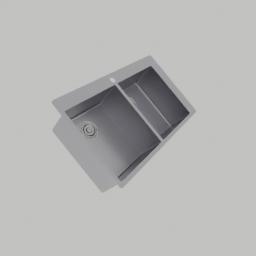
Label: appliances